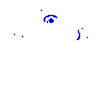
Particle: kaon